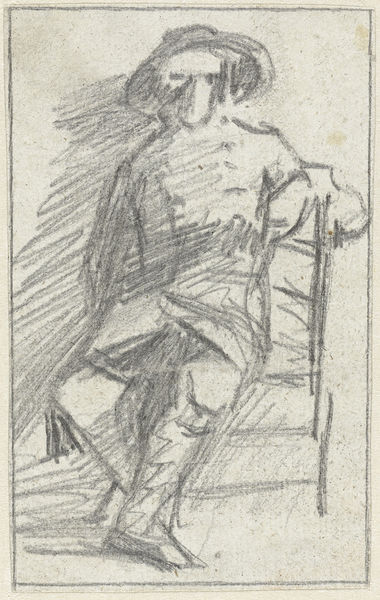
Titel: Mansfiguur op stoel
Künstler: Simon Andreas Krausz
Standort: Amsterdam
Institution: Rijksmuseum
Schlagwörter: foulard, homme, chapeau, assis, chaise, ombre, crayon, bottes, botte, gribouille